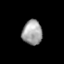
Tissue: lung
Cell type: Endothelial cells
Senescence score: 0.5542
Nuclear area (px): 479
Mean DAPI intensity: 161.551